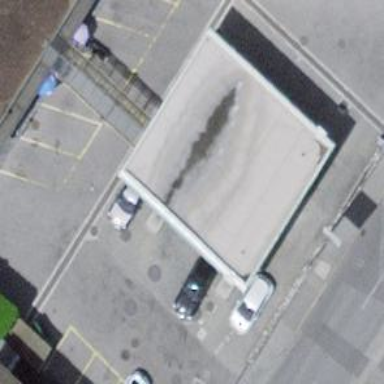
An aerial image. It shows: Fuel station.